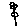
Label: flower